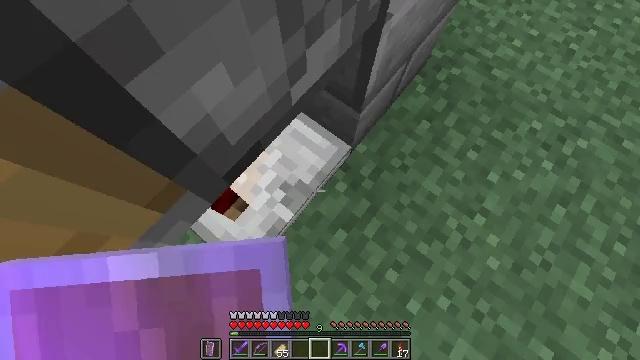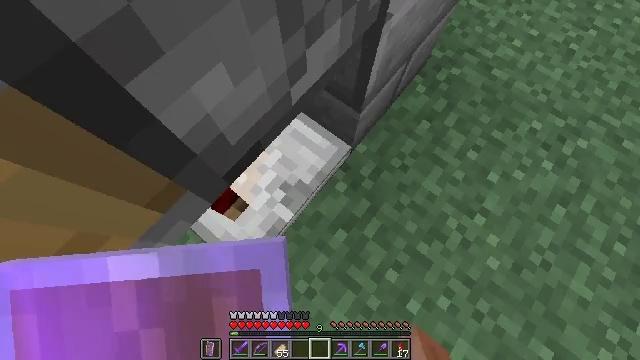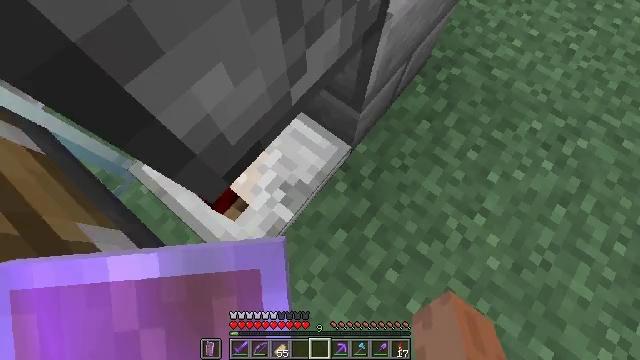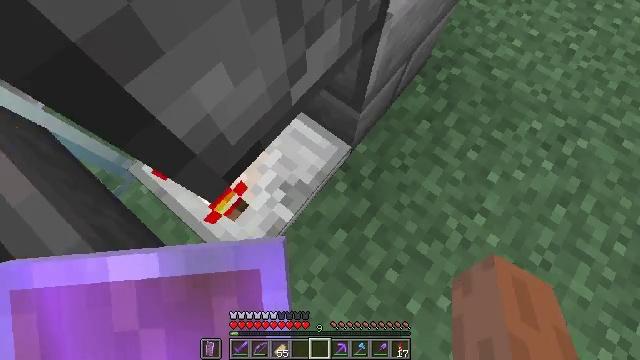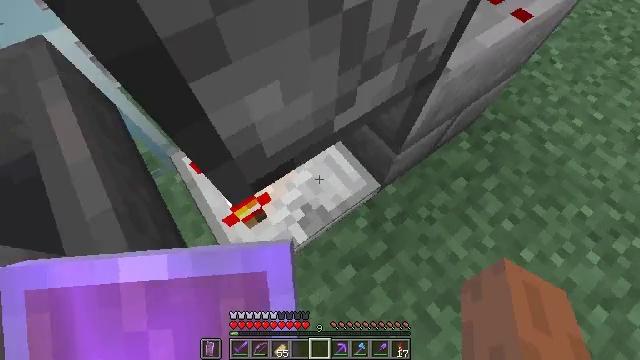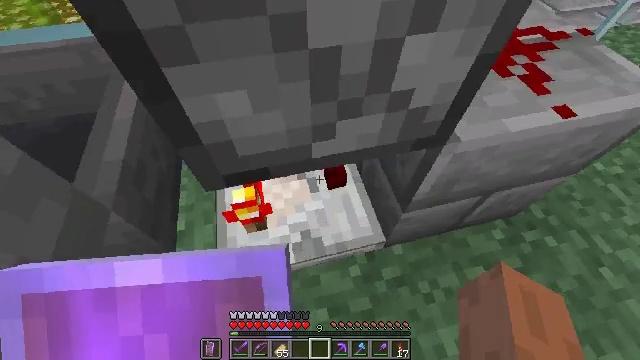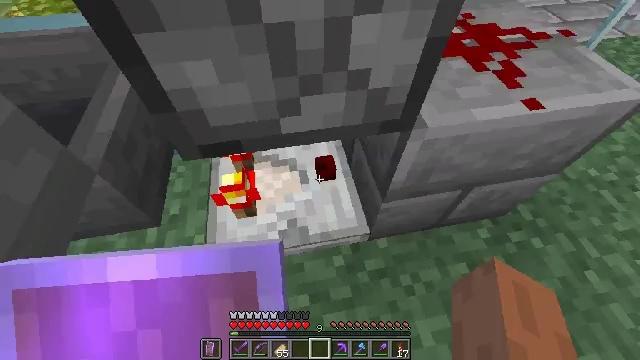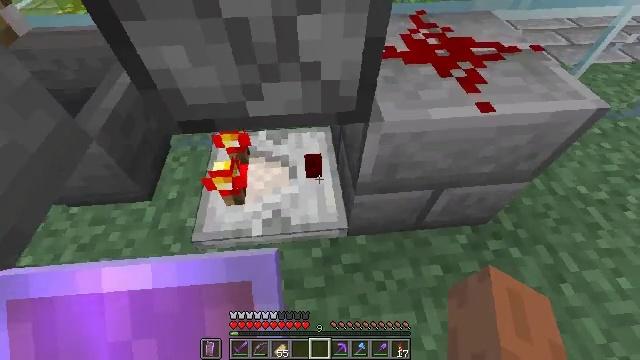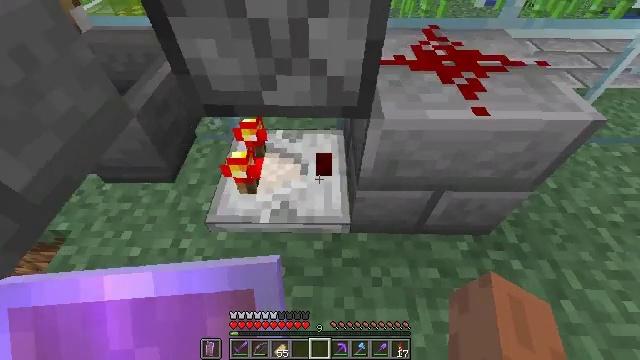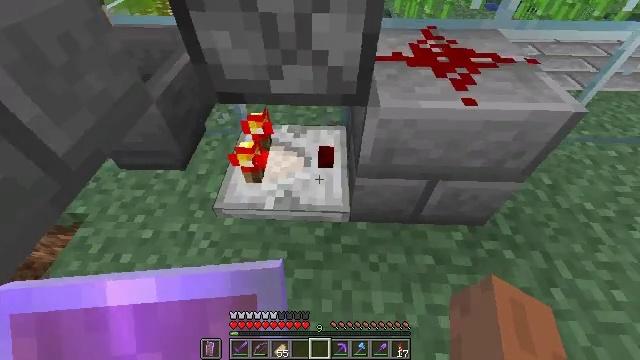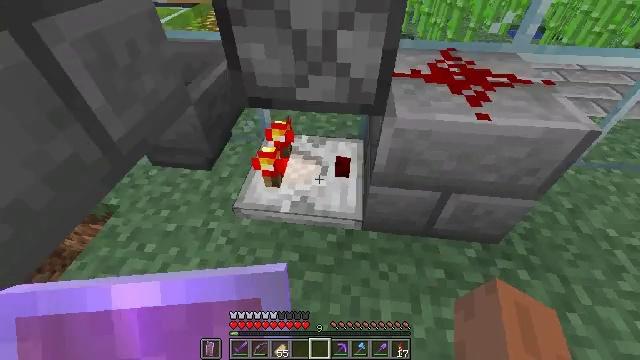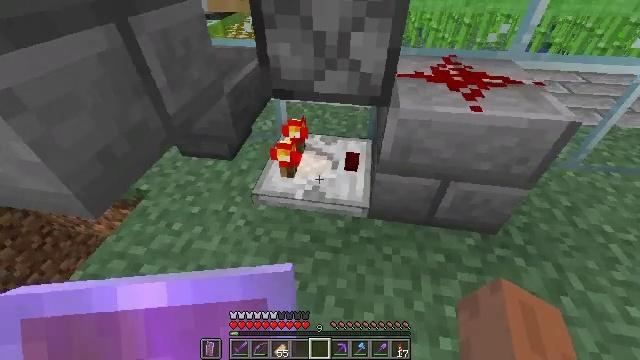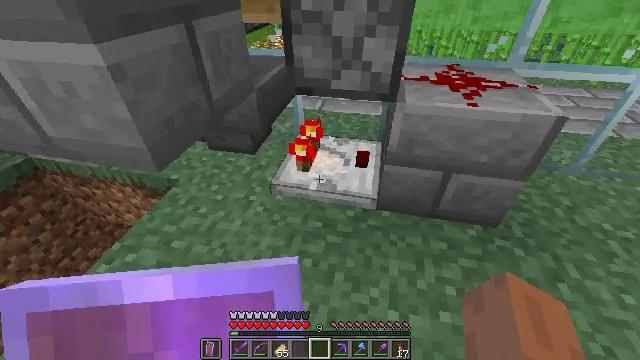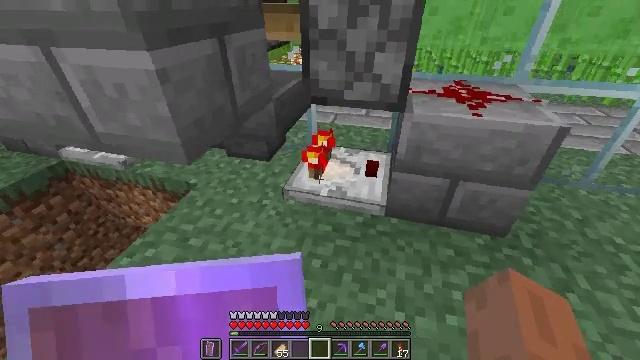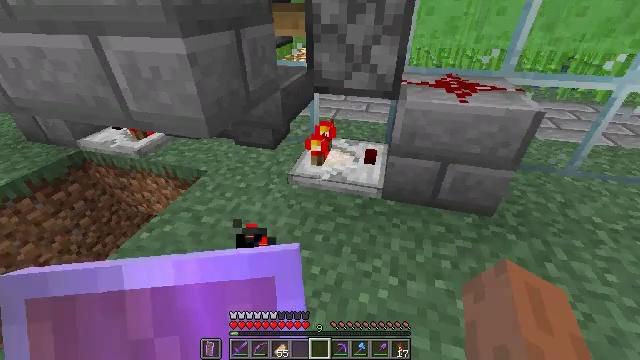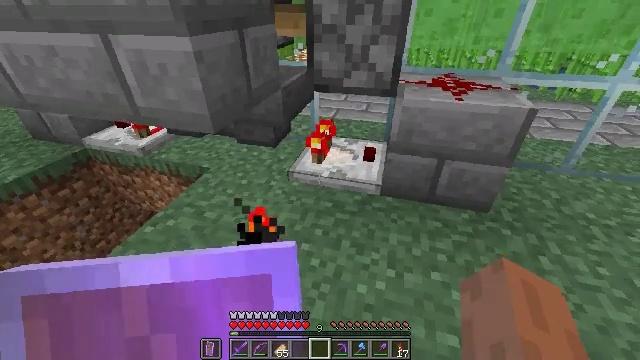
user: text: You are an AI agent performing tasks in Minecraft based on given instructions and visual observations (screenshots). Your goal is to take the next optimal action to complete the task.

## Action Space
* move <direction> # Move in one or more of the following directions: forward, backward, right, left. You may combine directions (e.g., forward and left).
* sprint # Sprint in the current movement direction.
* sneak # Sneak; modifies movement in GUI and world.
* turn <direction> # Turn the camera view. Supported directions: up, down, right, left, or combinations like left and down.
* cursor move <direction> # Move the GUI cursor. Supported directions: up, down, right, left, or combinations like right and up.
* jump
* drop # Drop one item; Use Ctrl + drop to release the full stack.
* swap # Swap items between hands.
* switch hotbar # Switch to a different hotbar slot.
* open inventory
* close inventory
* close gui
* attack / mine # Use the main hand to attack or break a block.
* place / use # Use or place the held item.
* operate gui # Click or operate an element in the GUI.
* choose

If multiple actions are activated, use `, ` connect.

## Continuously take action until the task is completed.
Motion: motion action
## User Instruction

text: Mine stone bricks from a structure.
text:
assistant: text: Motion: no_op
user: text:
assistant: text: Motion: no_op
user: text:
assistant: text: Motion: no_op
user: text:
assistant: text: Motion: move right, turn left and up
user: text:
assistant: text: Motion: move back and move right, turn left and up
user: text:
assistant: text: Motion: move back and move right, turn left and up
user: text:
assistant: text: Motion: move back and move right, turn left and up
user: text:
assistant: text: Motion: move back, turn left and up
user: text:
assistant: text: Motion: move back, turn left
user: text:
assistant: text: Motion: move back, turn left and up
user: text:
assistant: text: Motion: move back, turn left and up
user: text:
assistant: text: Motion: move back, turn left and up
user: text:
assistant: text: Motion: move back, turn left and up
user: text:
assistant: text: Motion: no_op
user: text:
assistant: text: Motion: no_op
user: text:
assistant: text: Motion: turn left and up
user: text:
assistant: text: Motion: turn up
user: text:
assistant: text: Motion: no_op
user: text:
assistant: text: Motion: no_op
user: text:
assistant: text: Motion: turn up
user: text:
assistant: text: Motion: turn up
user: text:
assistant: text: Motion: turn up
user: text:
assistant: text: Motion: no_op
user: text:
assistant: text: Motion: no_op
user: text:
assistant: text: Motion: no_op
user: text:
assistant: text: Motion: no_op
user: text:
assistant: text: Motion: no_op
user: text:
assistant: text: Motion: no_op
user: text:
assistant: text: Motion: no_op
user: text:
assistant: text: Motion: no_op